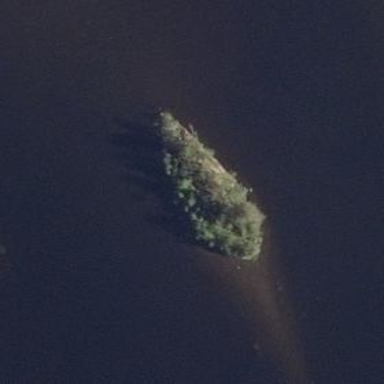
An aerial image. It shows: Image showing island.